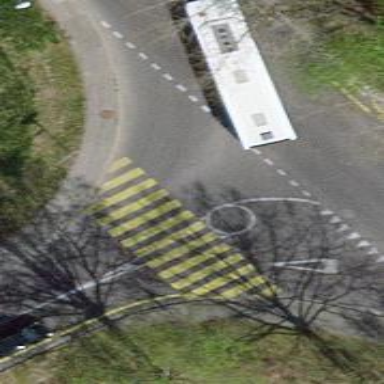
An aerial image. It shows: Marked crossing on the road.